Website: apple
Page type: address-validator
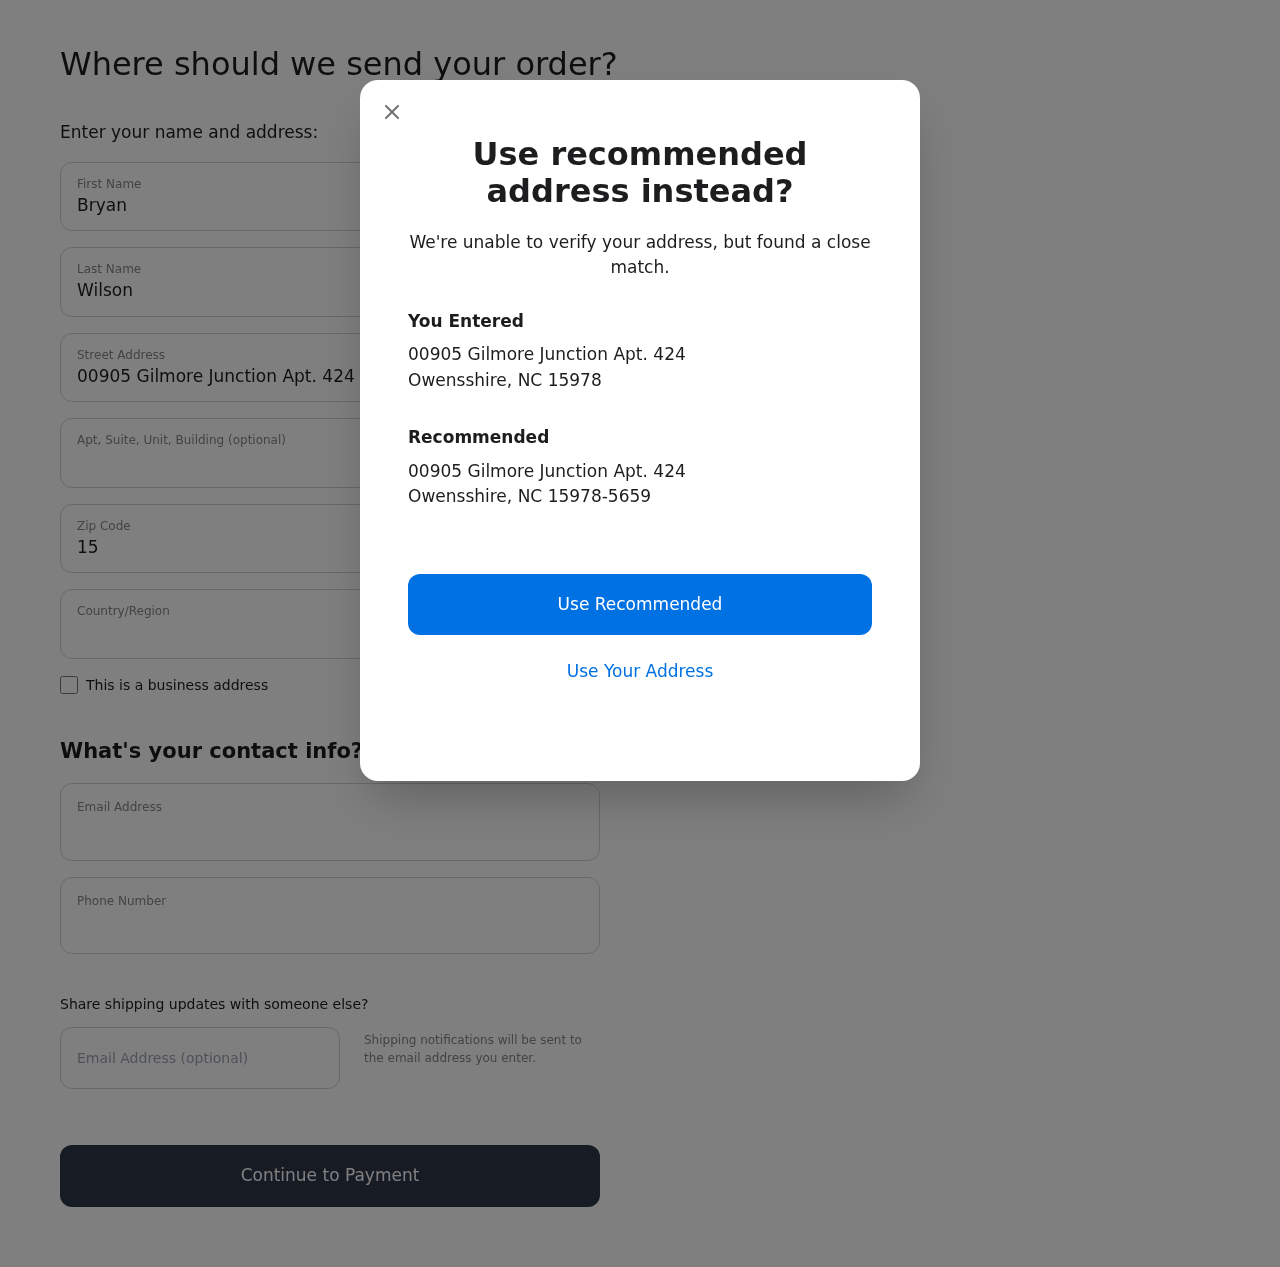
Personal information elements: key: PII_CITY
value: Owensshire
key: PII_COUNTRY
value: United States
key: PII_EMAIL
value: bwilson@yahoo.com
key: PII_FIRSTNAME
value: Bryan
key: PII_GIFT_EMAIL
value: brichardson@gmail.com
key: PII_LASTNAME
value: Wilson
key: PII_PHONE
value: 9874434946
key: PII_POSTCODE
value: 15978
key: PII_POSTCODE_FULL
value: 15978-5659
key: PII_STATE_ABBR
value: NC
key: PII_STREET
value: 00905 Gilmore Junction Apt. 424
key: PII_CITY2
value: Owensshire
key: PII_STATE_ABBR2
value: NC